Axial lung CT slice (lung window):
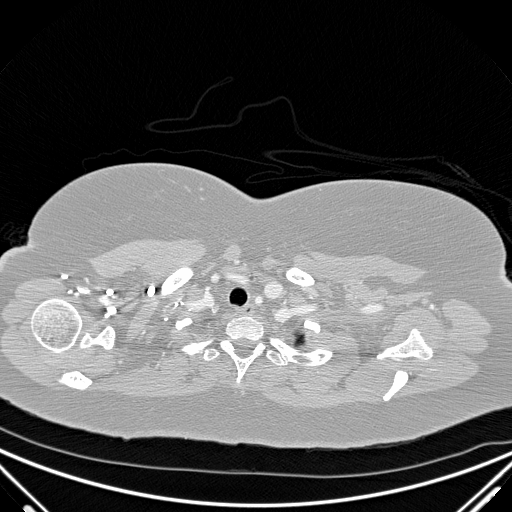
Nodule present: no